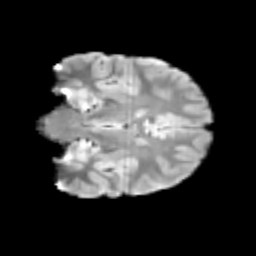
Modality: T2w
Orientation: coronal
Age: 9
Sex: male
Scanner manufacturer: siemens
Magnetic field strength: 3 T
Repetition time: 3.8 s
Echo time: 0.07 s